Aerial crown-view tile of a tropical tree (Barro Colorado Island, Panama), acquired 20240918:
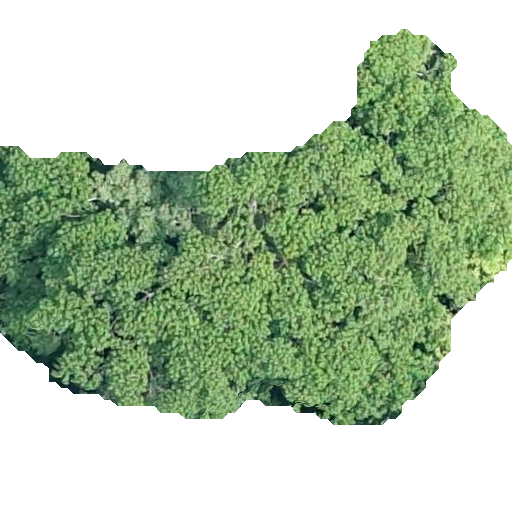
Species: Hura crepitans
GBIF accepted scientific name: Hura crepitans
Crown area: 215.822 m²